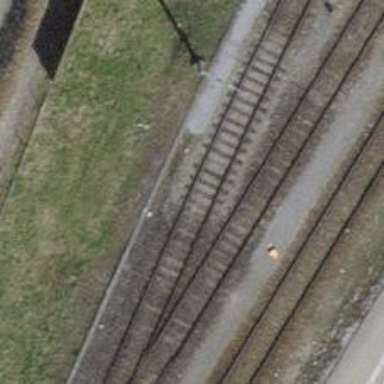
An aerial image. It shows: Railway siding with one electrified track and contact line.